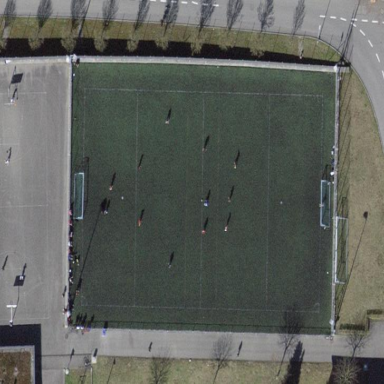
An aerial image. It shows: Artificial turf soccer pitch for leisure sports.